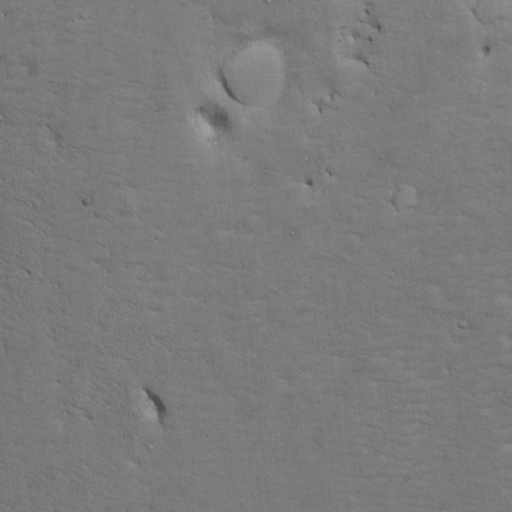
Classes present: Background